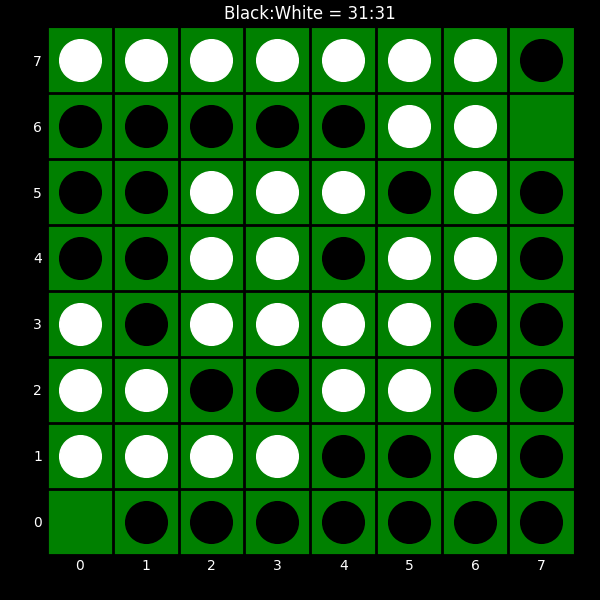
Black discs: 31
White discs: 31